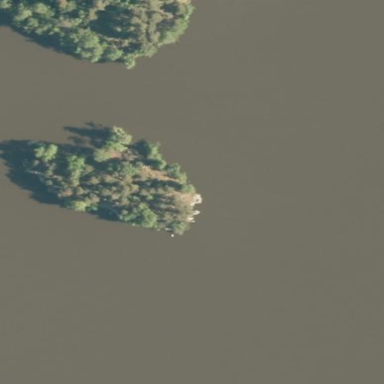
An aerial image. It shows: Islet surrounded by woodland.